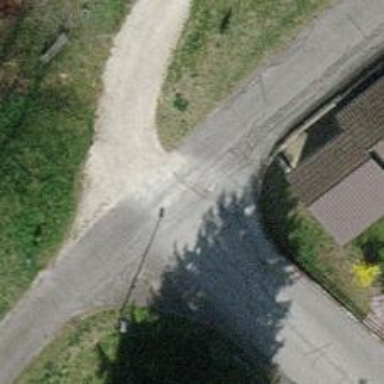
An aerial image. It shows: Residential road.